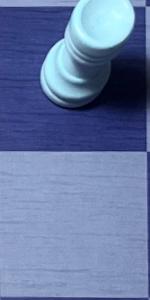
Label: Empty